Question:
The image above has many problems starting with the icon is not top aligning with the image. Also, I'd love to have UserName centered with respect to the icon.
Finally, I want to have the last line aligned with the bottom of the Image to the left.
I started using layout_weight and i couldn't get it to work. So, I applied hard widths and heights.
Ideally, I would like to have the first ImageView occupy 30% of the row. The Icon would occupy 7% and the rest will be allocated to the textview on first row.
Thanks for your suggestions.
'''
<?xml version="1.0" encoding="utf-8"?>
<RelativeLayout xmlns:android="http://schemas.android.com/apk/res/android"
android:layout_width="fill_parent"
android:layout_height="wrap_content"
android:background="@drawable/custom_shape"
>
<ImageView
android:id="@+id/imgVideo"
android:src="@drawable/video_default_preview"
android:layout_width = "150dp"
android:layout_height= "150dp"
android:layout_marginLeft="10dp"
android:layout_marginRight="10dp"/>
<ImageView
android:id="@+id/imgOwner"
android:layout_width = "35dp"
android:layout_height= "35dp"
android:src="@drawable/icon_default_avator"
android:layout_marginBottom="10dp"
android:layout_alignTop="@+id/imgVideo"
android:layout_marginRight="10dp"
android:layout_toRightOf="@id/imgVideo"/>
<TextView
android:id="@+id/txtUserName"
android:layout_width="wrap_content"
android:layout_height="wrap_content"
android:text="Plus"
android:layout_marginBottom="10dp"
android:layout_toRightOf="@id/imgOwner"/>
<TextView
android:id="@+id/txtVideoTitle"
android:layout_width="wrap_content"
android:layout_height="wrap_content"
android:text="Mercedes SL 55"
android:textSize="10sp"
android:layout_marginBottom="10dp"
android:layout_alignLeft="@+id/imgOwner"
android:layout_below="@id/imgOwner"/>
<TextView
android:id="@+id/txtVideoName"
android:layout_width="wrap_content"
android:layout_height="wrap_content"
android:text="European Car ..."
android:textSize="10sp"
android:layout_alignLeft="@+id/txtVideoTitle"
android:layout_below="@+id/txtVideoTitle"
/>
</RelativeLayout>
'''
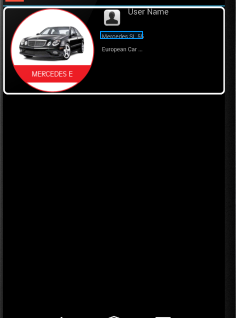
Answer: I've modified your xml as you described.
> Ideally, I would like to have the first ImageView occupy 30% of the
row. The Icon would occupy 7% and the rest will be allocated to the
textview on first row.
To do this you should use linearlayouts which has weight attr. (30% for first image, 70% for others. And 7% of 70%'s which is equal to %10 inside for the icon)
'''
<?xml version="1.0" encoding="utf-8"?>
<LinearLayout xmlns:android="http://schemas.android.com/apk/res/android"
android:layout_width="fill_parent"
android:layout_height="wrap_content"
android:orientation="horizontal" >
<ImageView
android:id="@+id/imgVideo"
android:layout_width="0dp"
android:layout_height="match_parent"
android:layout_gravity="center"
android:layout_marginLeft="10dp"
android:layout_marginRight="10dp"
android:layout_weight="3"
android:scaleType="centerInside"
android:src="@drawable/ic_launcher" />
<LinearLayout
android:layout_width="0dp"
android:layout_height="wrap_content"
android:layout_weight="7"
android:orientation="vertical" >
<LinearLayout
android:layout_width="match_parent"
android:layout_height="wrap_content"
android:gravity="center_vertical"
android:orientation="horizontal" >
<ImageView
android:id="@+id/imgOwner"
android:layout_width="0dp"
android:layout_height="wrap_content"
android:layout_weight="1"
android:scaleType="centerInside"
android:src="@drawable/ic_launcher" />
<TextView
android:id="@+id/txtVideoTitle"
android:layout_width="0dp"
android:layout_height="wrap_content"
android:layout_weight="10"
android:text="Mercedes SL 55"
android:textSize="10sp" />
</LinearLayout>
<TextView
android:id="@+id/txtVideoName"
android:layout_width="wrap_content"
android:layout_height="wrap_content"
android:text="European Car ..."
android:textSize="10sp" />
<TextView
android:id="@+id/txtUserName"
android:layout_width="wrap_content"
android:layout_height="0dp"
android:layout_weight="1"
android:text="Plus" />
</LinearLayout>
</LinearLayout>
'''